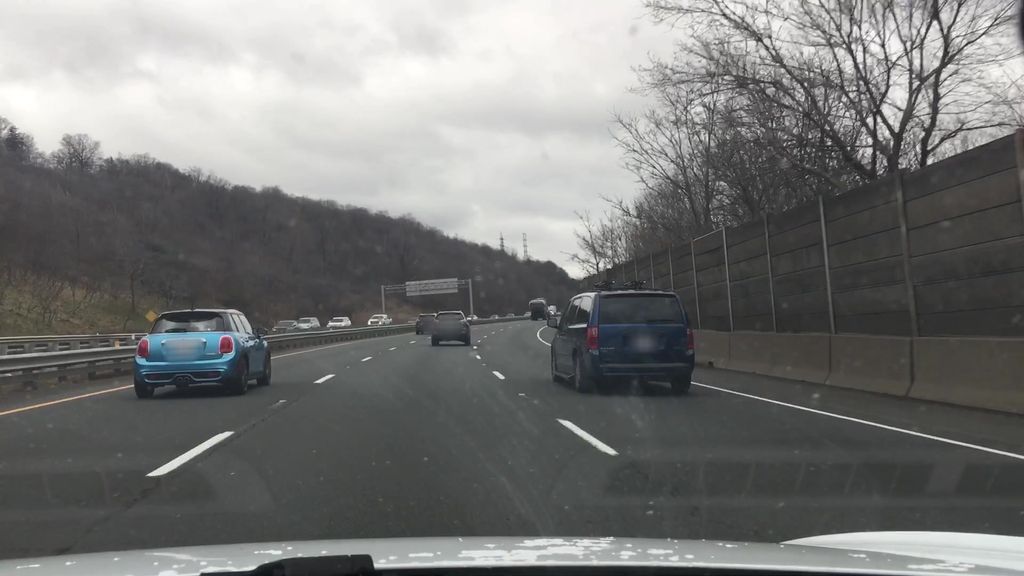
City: hamilton